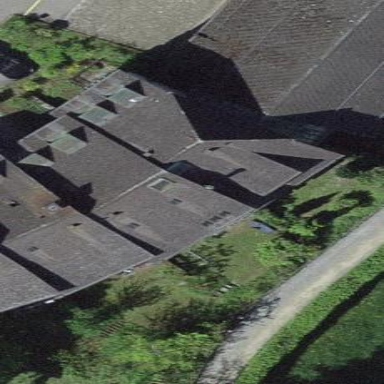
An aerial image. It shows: Residential building.